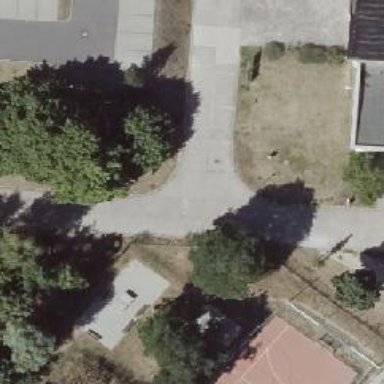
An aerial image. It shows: Service road with concrete surface.